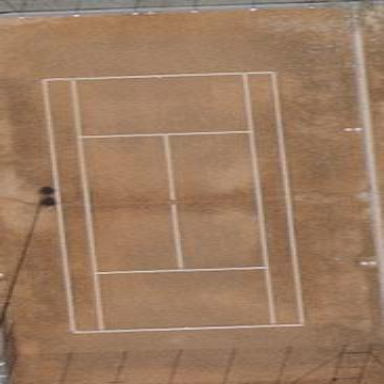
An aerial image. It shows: Tennis court on pitch designated for leisure land.